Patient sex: F
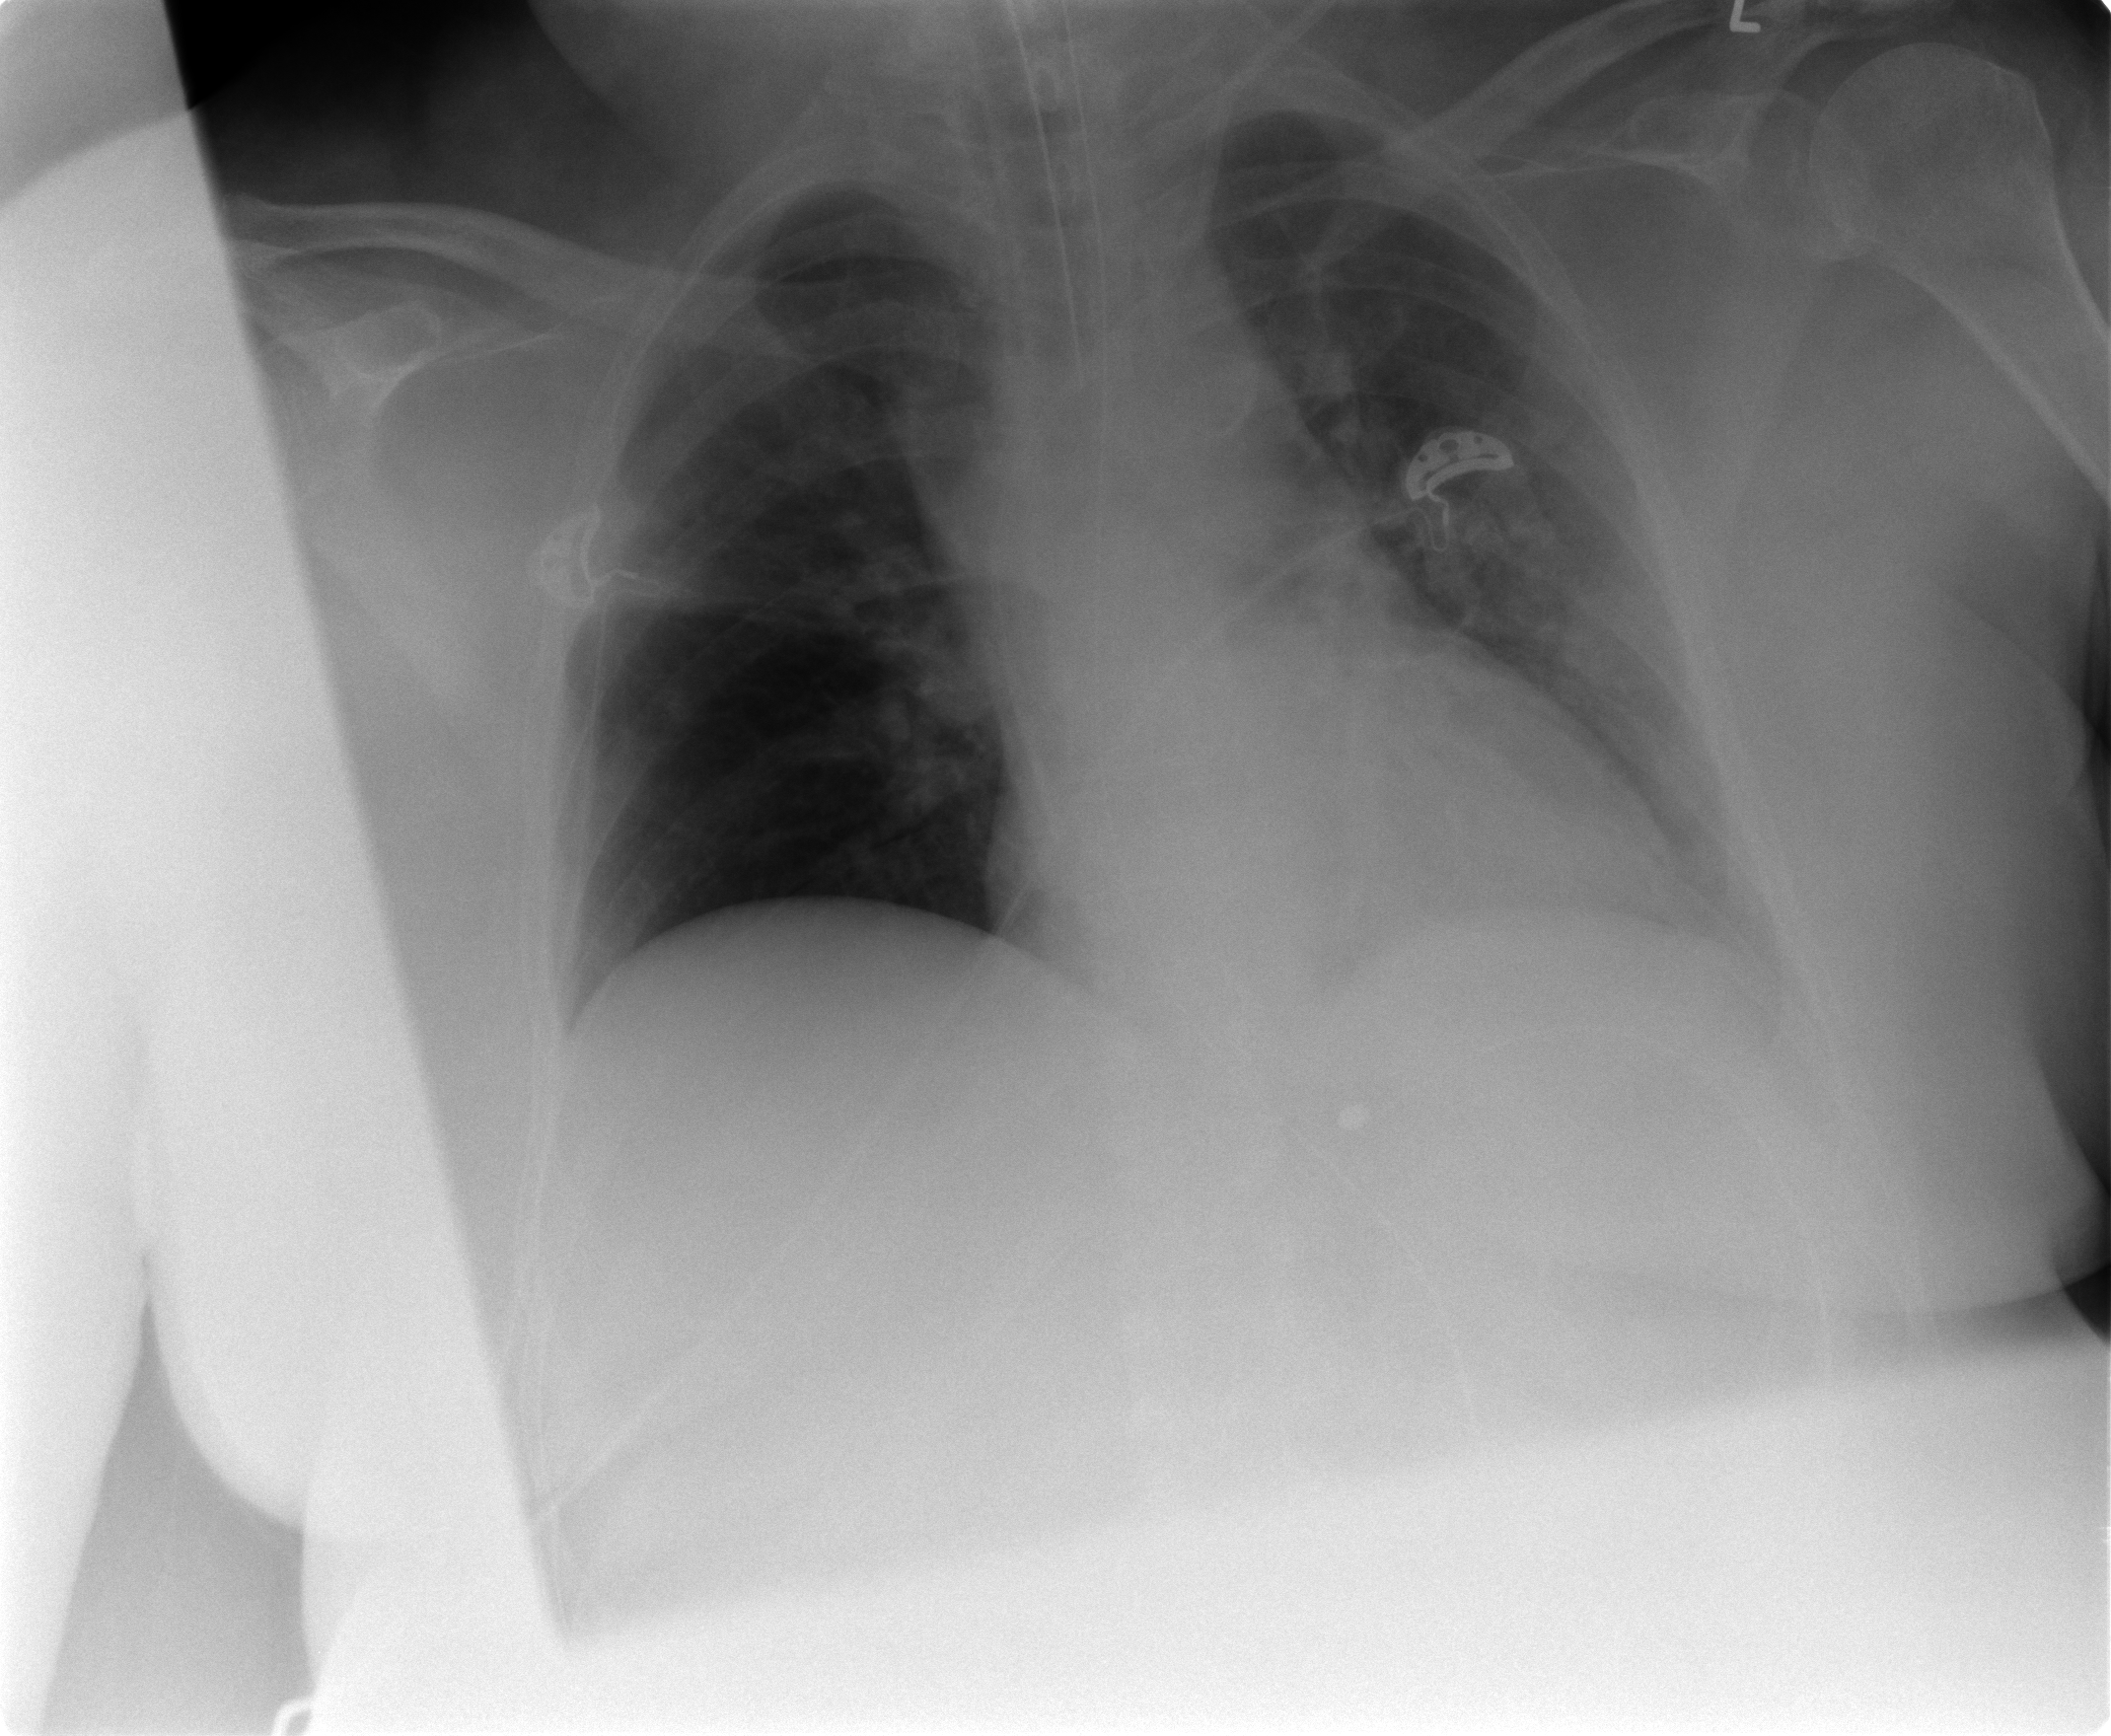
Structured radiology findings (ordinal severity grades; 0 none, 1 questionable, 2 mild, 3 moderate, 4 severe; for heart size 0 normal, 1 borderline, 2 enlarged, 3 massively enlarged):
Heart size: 0
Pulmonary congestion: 0
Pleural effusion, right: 0
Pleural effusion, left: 2
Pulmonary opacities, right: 0
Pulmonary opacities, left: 0
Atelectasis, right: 2
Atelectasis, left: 2